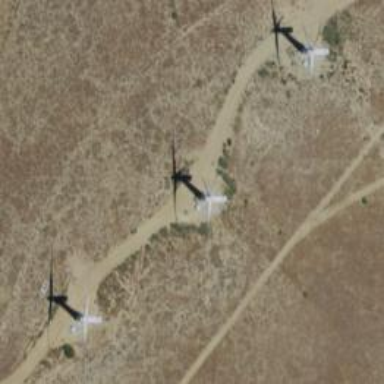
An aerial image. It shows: Wind turbine power generator.